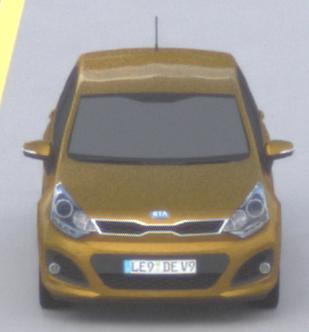
Make: KIA
Model: Rio 1.2
Detailed model: Rio (UB)
Model produced from: 2011/09
Model produced until: 2015/01
Doors: 3
Color: yellow
Road condition: dry road
Daytime: morning or afternoon
Contrast: low contrast